Question: I've been working on this page to graph the performance of different aspects of javascript. In the process of trying to graph a simple for loop at a varying number of iterations I've found that the speed of the loop seems to dramatically increase at some point over 50000 iterations and I am very interested to know why.
Here's the loop I'm using:
'''
var oN = function (n)
{
var startTime;
var endTime;
startTime = window.performance.now();
for (var i = 0; i <= n; i++) {};
endTime = window.performance.now() - startTime;
return endTime.toFixed(2);
}
'''
The value of test is n=<PHONE> in this picture

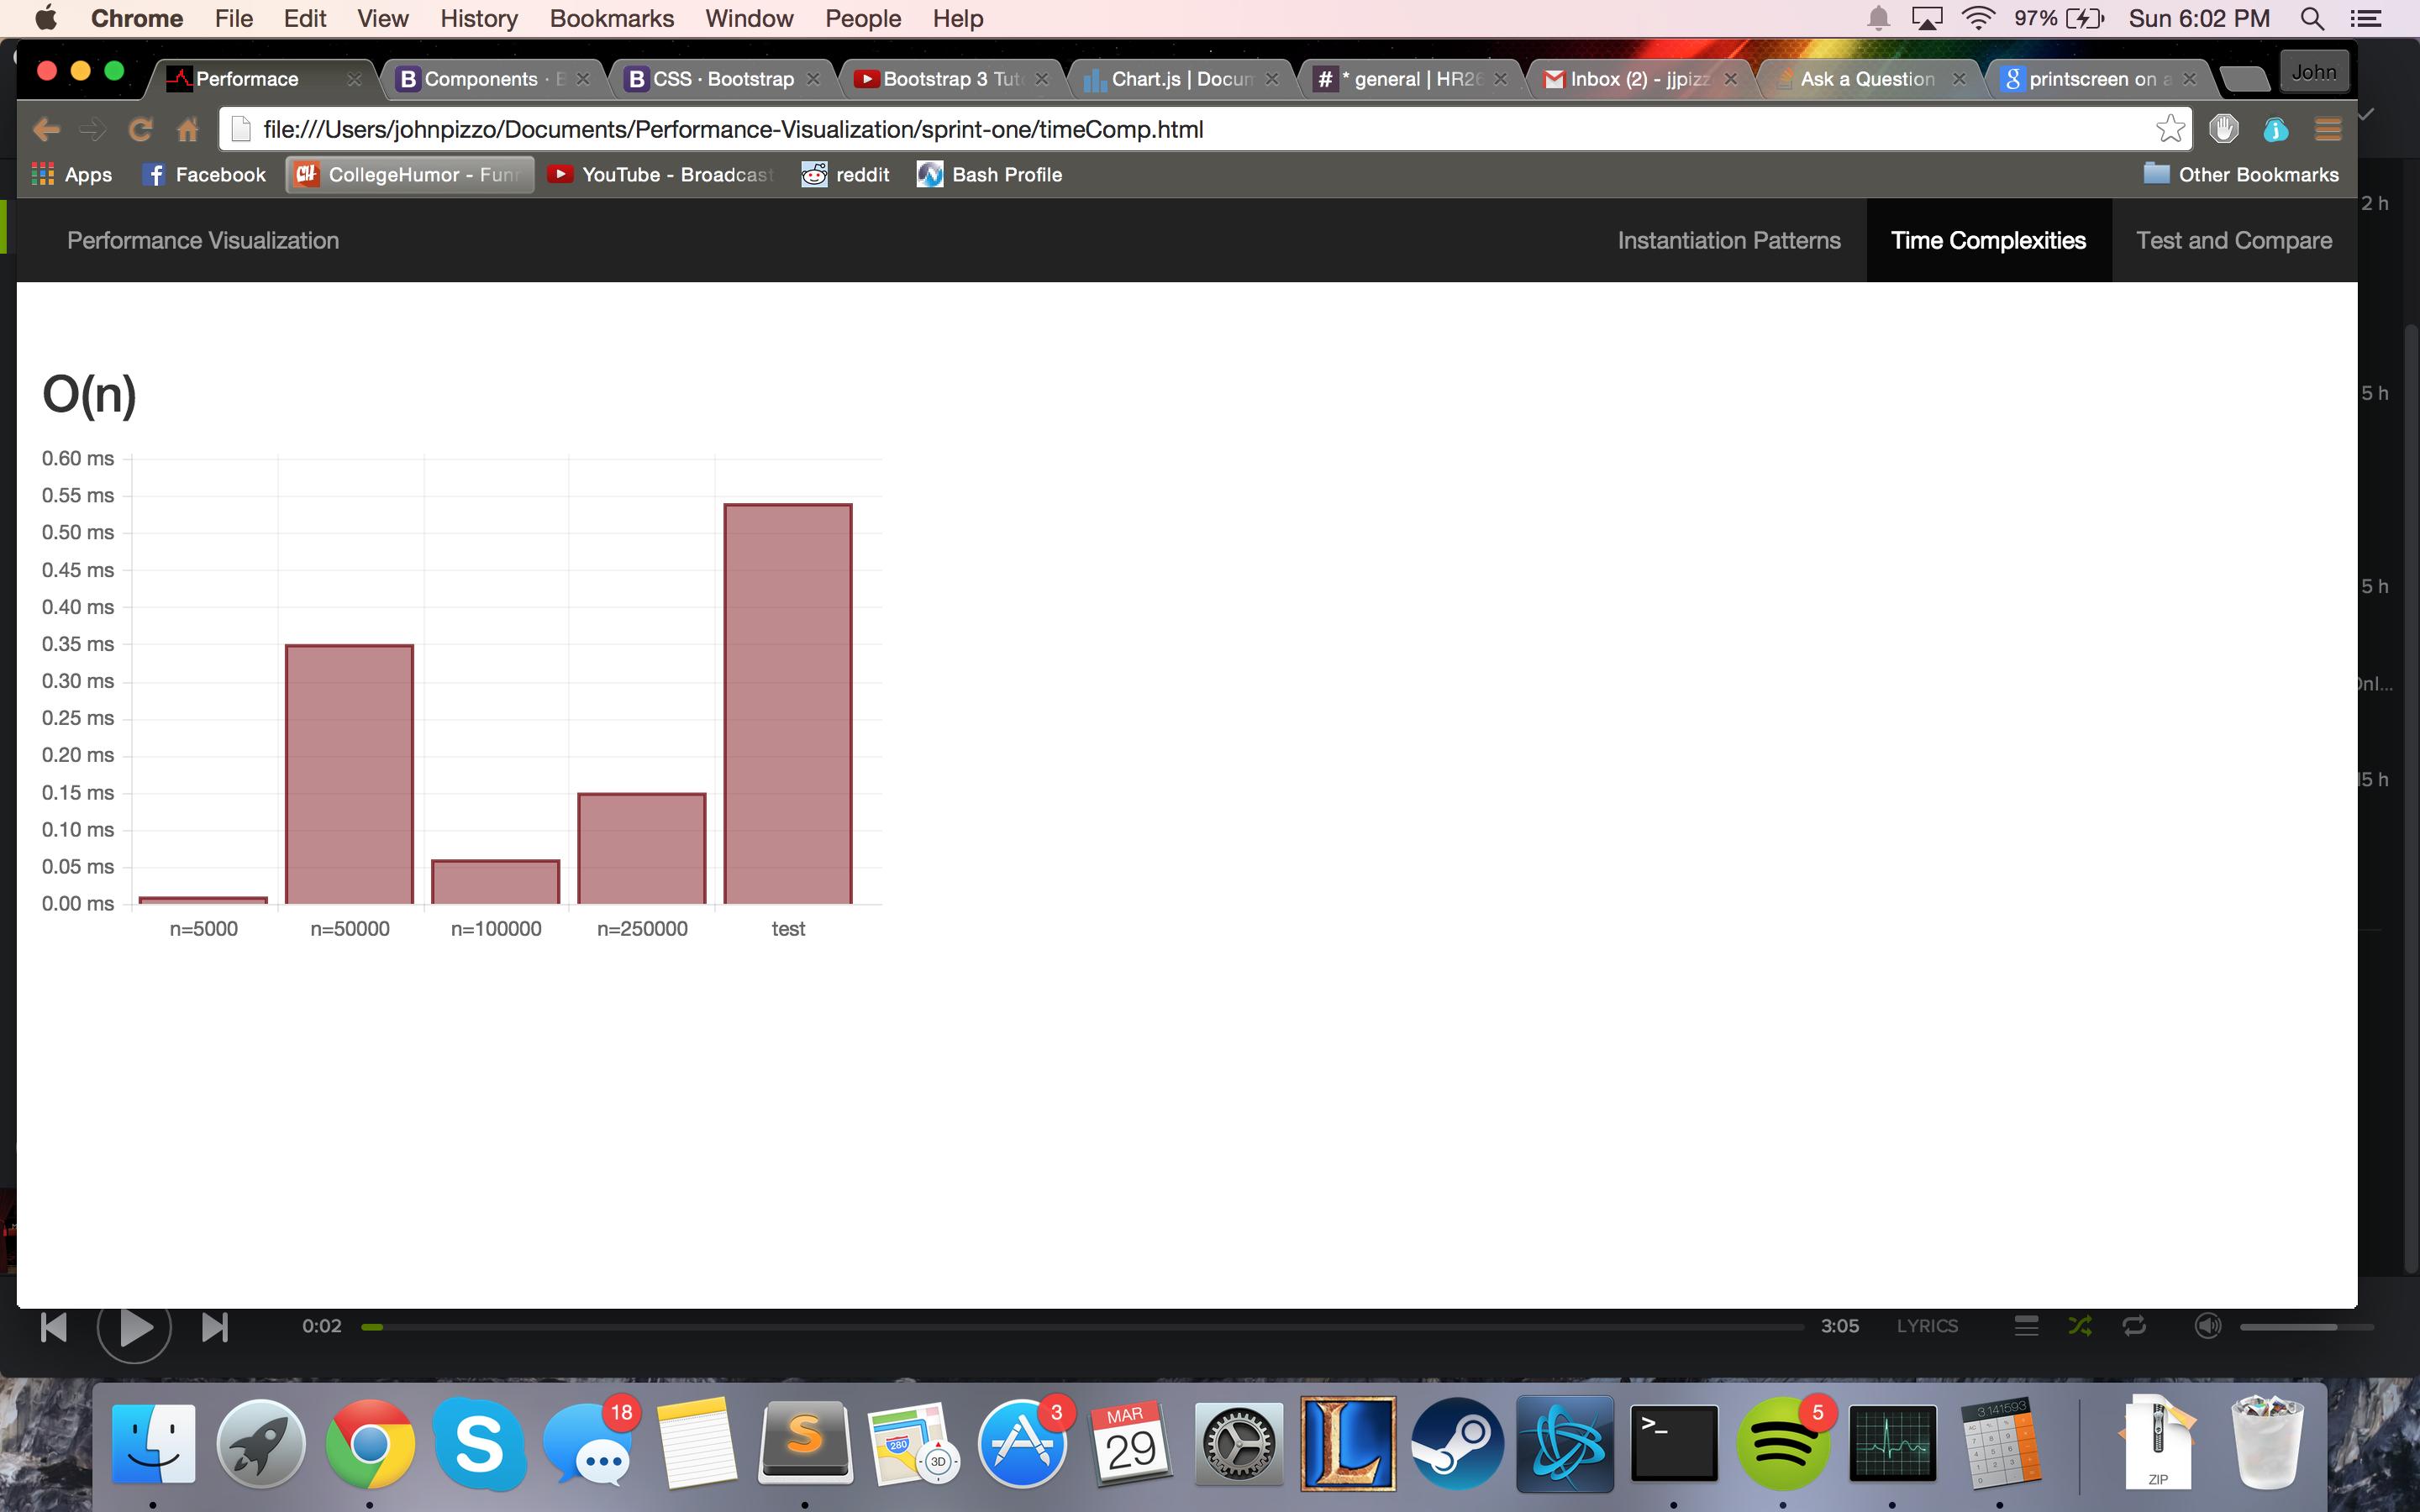
Answer: Obviously there are a lot of factors here, but <URL> article from Chris Wilson at Google about how Chrome's two JIT compilers work may explain of what you are seeing.
In particular:
> In parallel with the full compiler, V8 re-compiles "hot" functions () with an optimizing compiler. This compiler uses type feedback to make the compiled code faster - in fact, it uses the types taken from ICs we just talked about!In the optimizing compiler, operations get speculatively inlined (directly placed where they are called). This speeds execution (at the cost of memory footprint), but also enables other optimizations. Monomorphic functions and constructors can be inlined entirely (that's another reason why monomorphism is a good idea in V8).You can log what gets optimized using the standalone "d8" version of the V8 engine:
'd8 --trace-opt primes.js'
> (this logs names of optimized functions to stdout.)
Not all functions can be optimized, however - some features prevent the optimizing compiler from running on a given function (a "bail-out"). In particular,
So you can compare your <URL> to prevent the optimizing compiler from interfering, and you will probably get a result closer to what you originally expected.